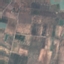
Label: PermanentCrop